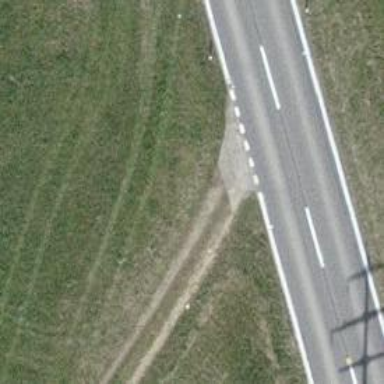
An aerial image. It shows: Track road with grade4 tracktype.